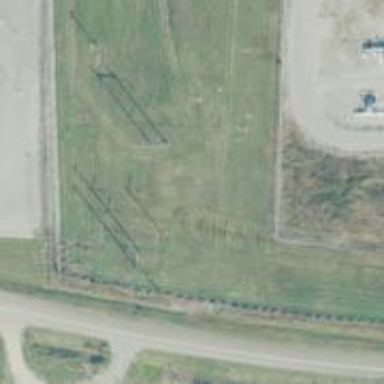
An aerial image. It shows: H-frame designed tower for power lines.